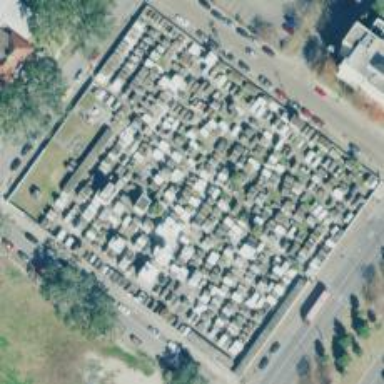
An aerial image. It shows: Cemetery surrounded by wall. The cemetery holds historical significance.